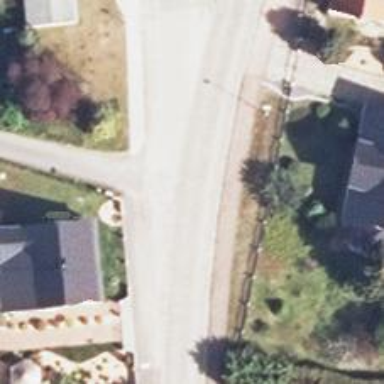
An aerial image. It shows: Secondary road.